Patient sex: F
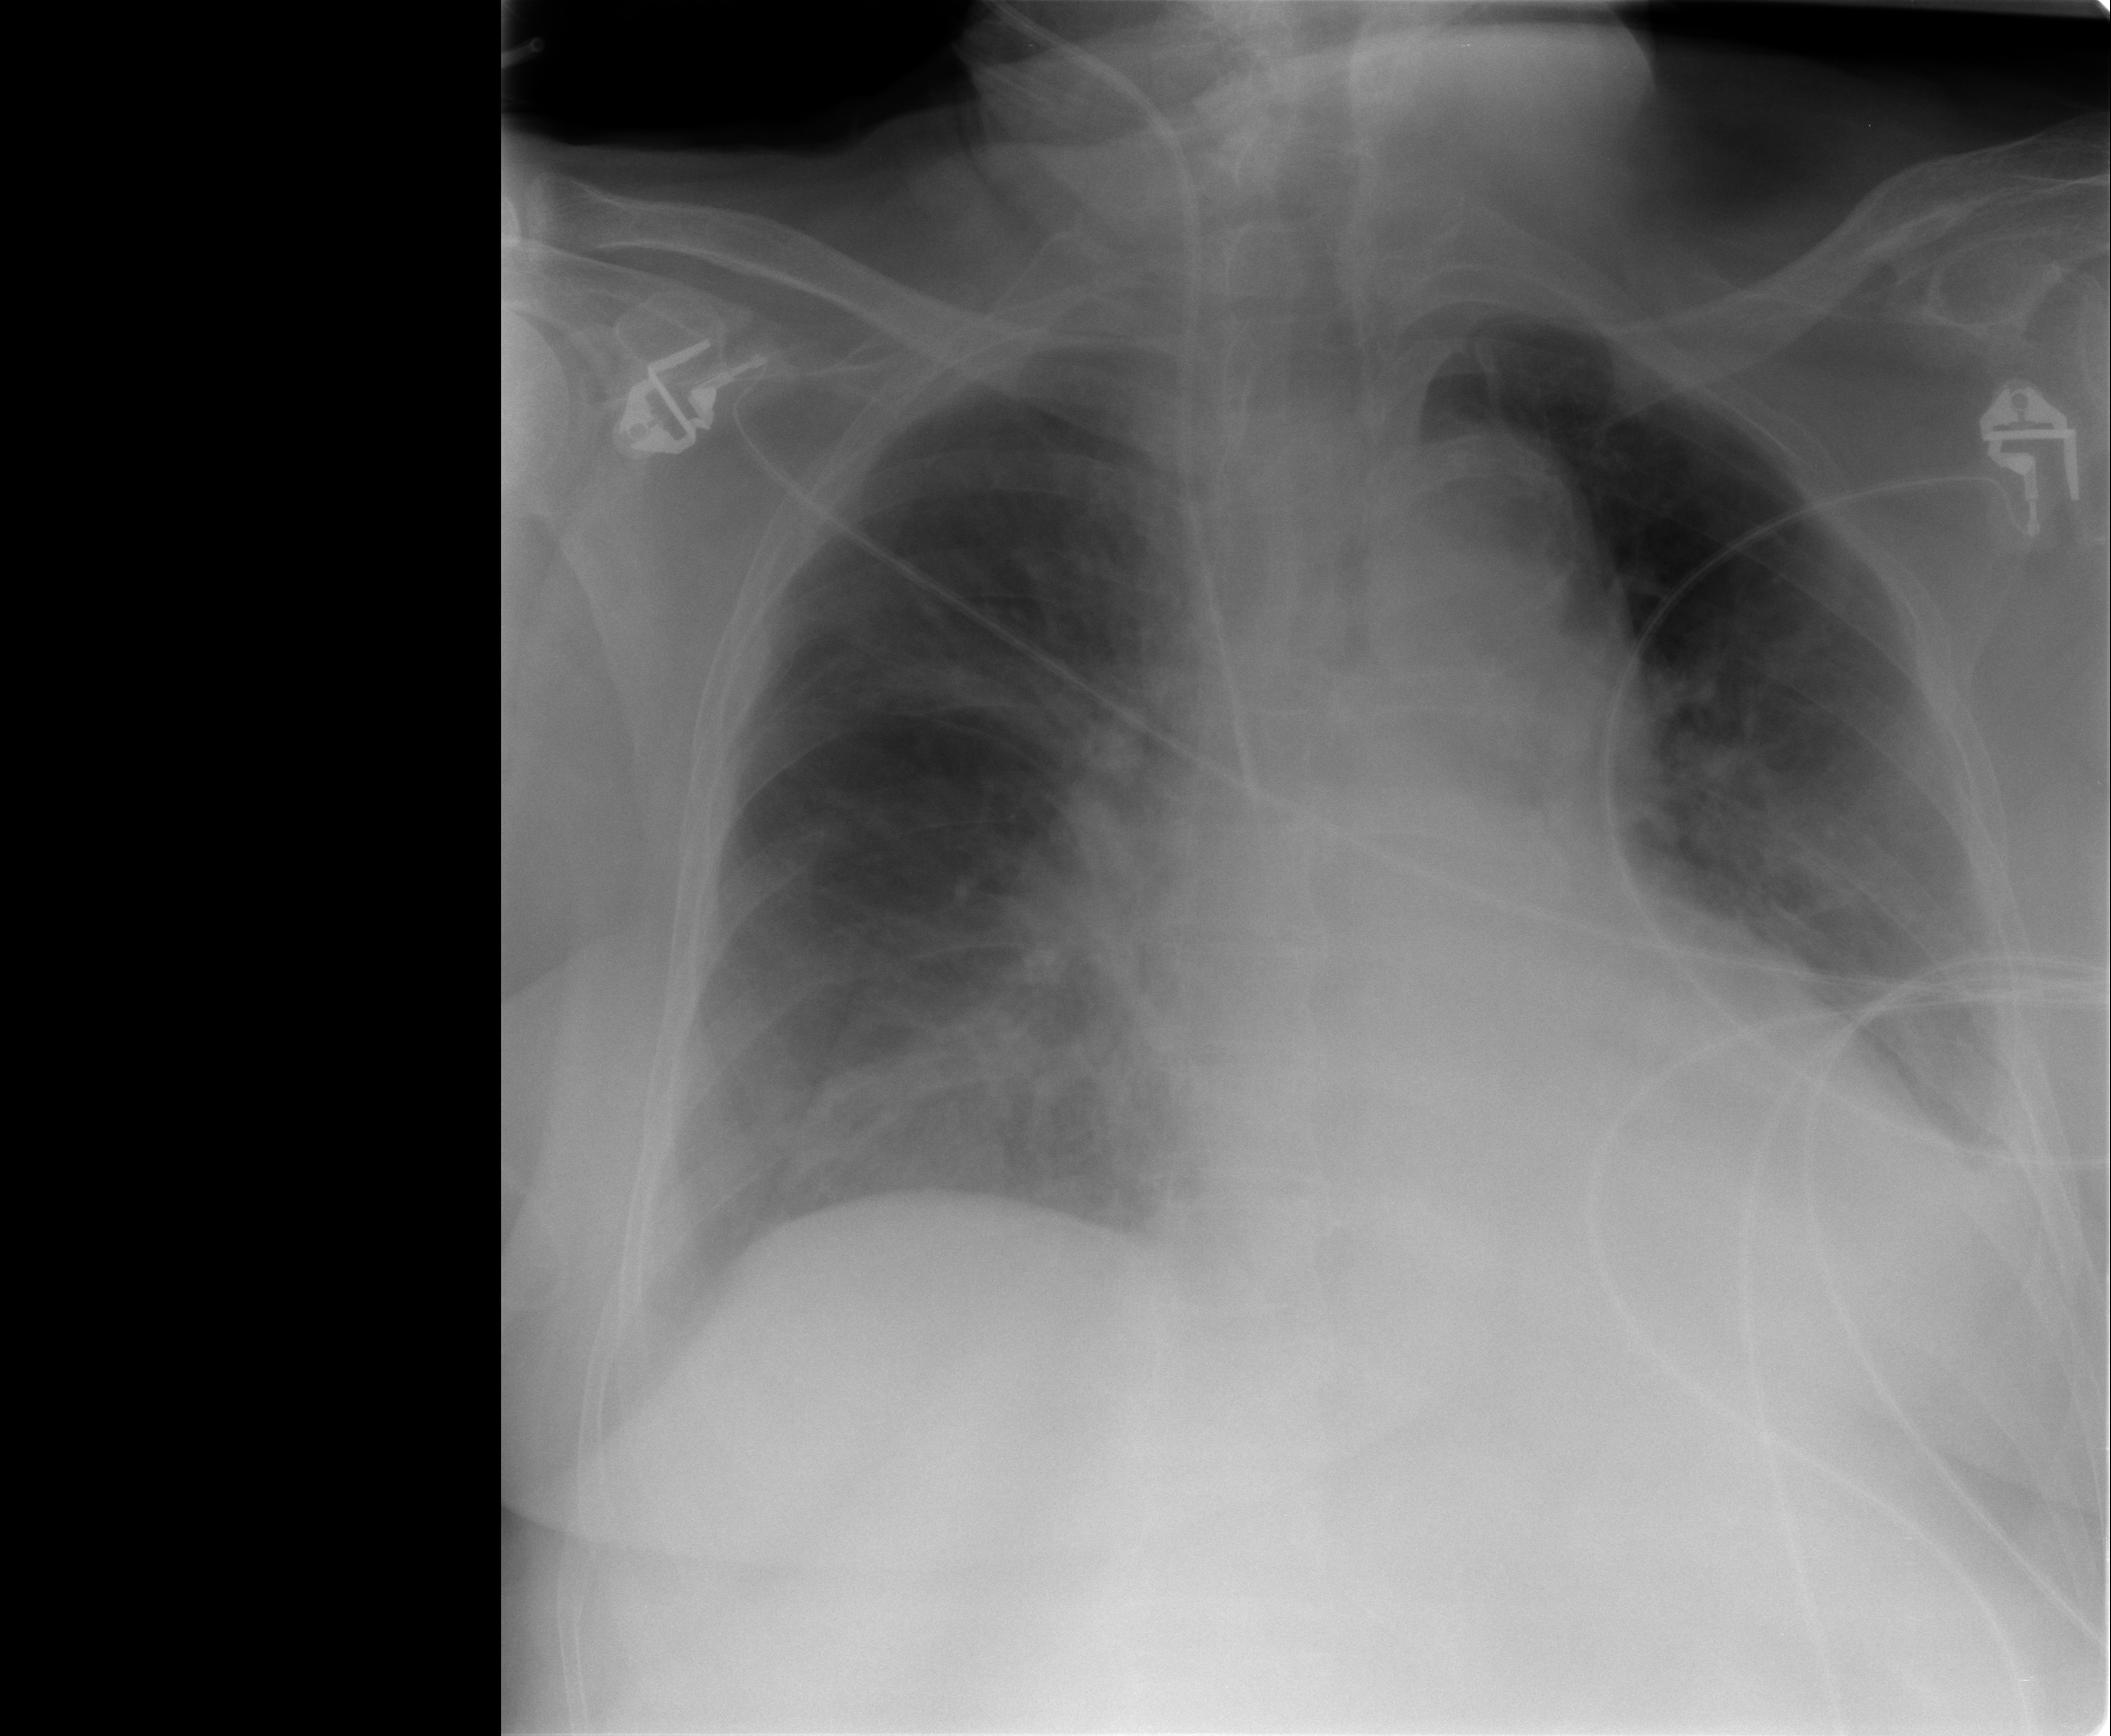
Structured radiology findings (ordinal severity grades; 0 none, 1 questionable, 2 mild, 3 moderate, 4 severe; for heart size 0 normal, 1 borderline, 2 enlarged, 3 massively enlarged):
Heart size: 2
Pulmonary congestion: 2
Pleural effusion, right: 0
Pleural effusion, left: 2
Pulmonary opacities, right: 2
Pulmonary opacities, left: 0
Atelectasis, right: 2
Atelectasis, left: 2